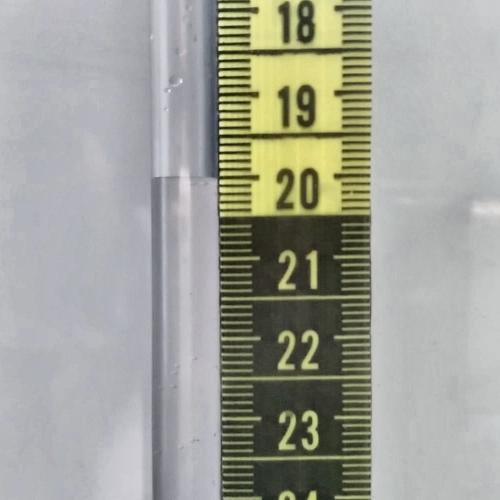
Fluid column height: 20.0 cm